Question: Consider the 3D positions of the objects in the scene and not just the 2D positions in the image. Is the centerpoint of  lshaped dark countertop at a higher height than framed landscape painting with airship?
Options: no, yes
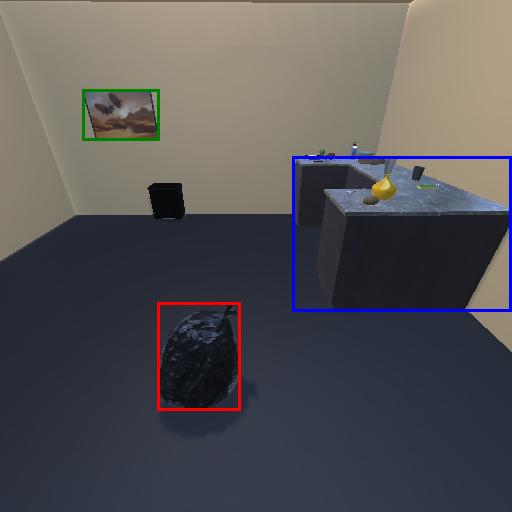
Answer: no